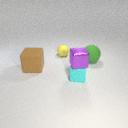
small yellow rubber sphere to the left of small cyan rubber cube